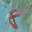
Label: 8